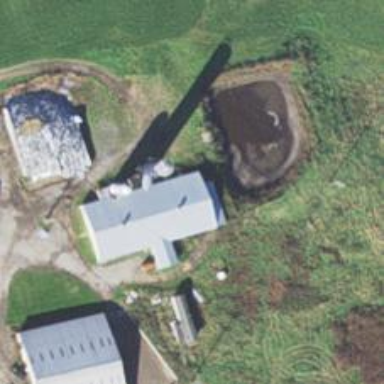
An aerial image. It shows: Silo.